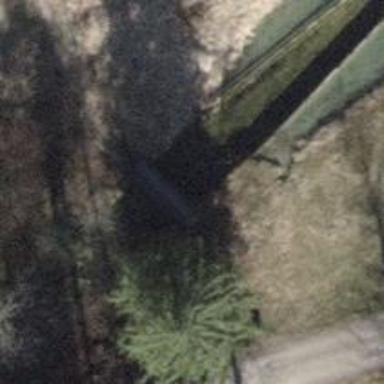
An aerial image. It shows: Canal.